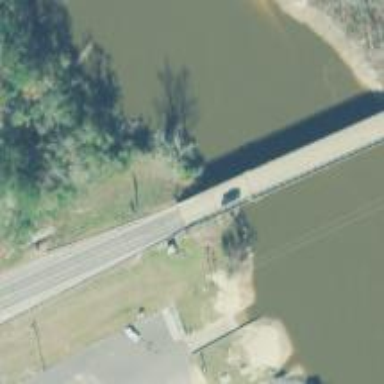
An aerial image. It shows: Primary highway bridge.